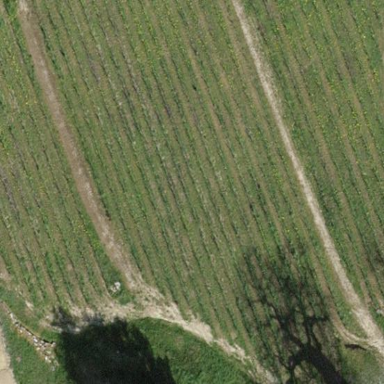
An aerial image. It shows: Vineyard where grapes are grown.